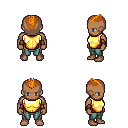
a pixel art fantasy rpg character, male body template, human, dark skin, gold chest armor, teal pants, dark blonde short mohawk hairstyle, leather bracers, four views (front, back, left, right), 2x2 character sprite sheet, small pixel art, hard edges, no anti-aliasing